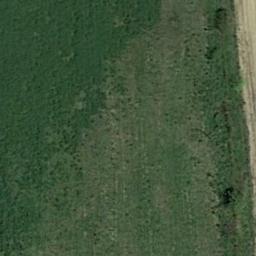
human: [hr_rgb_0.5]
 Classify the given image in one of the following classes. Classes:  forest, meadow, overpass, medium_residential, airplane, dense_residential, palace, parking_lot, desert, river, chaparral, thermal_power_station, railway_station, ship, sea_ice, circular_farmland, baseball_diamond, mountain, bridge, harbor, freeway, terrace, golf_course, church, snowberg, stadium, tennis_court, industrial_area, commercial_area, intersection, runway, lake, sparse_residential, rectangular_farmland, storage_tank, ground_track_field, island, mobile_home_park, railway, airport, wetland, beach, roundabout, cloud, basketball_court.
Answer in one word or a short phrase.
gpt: meadow